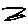
Label: zigzag